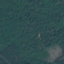
Land use / land cover: Forest